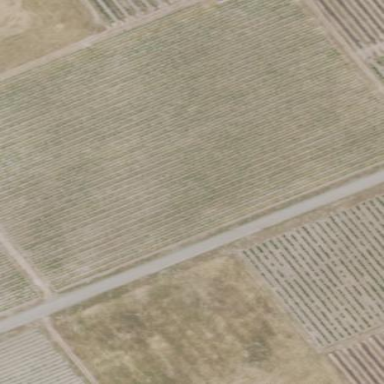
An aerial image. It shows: Vineyard with grape crops.